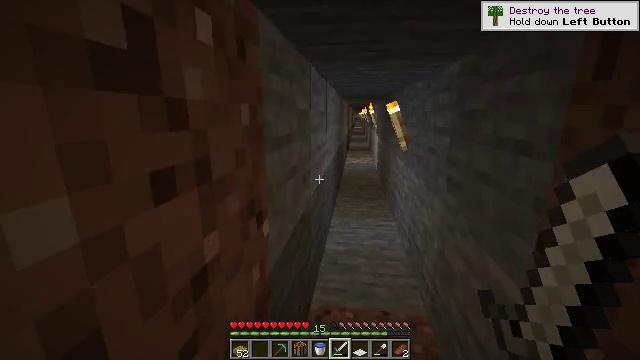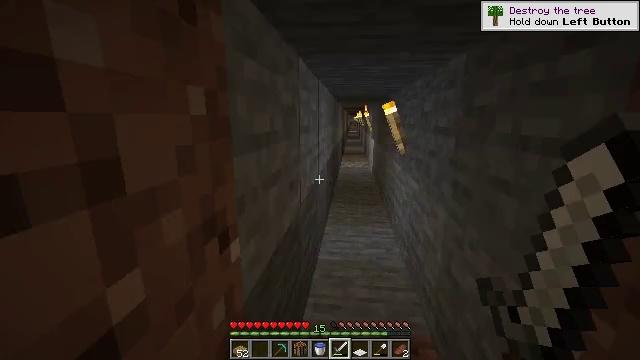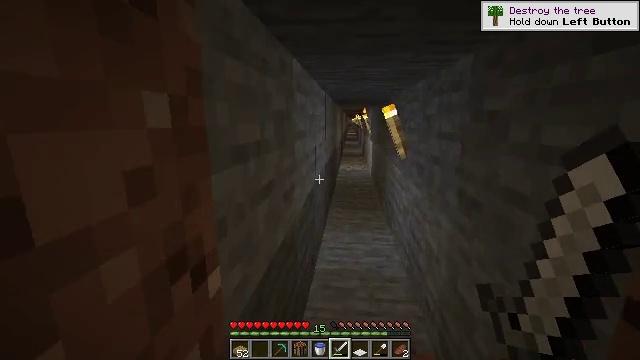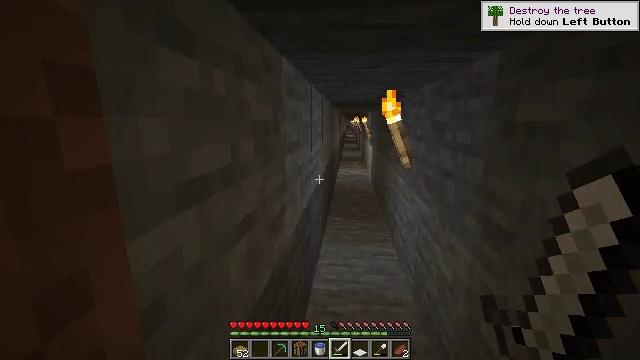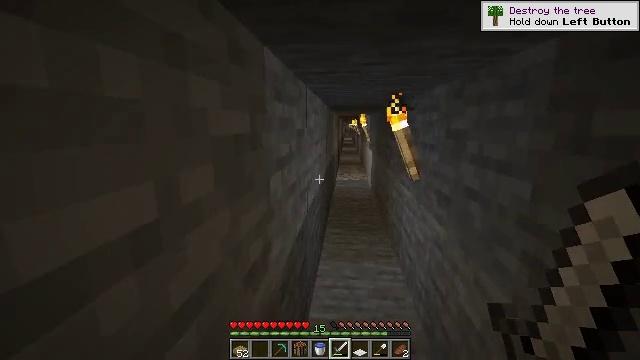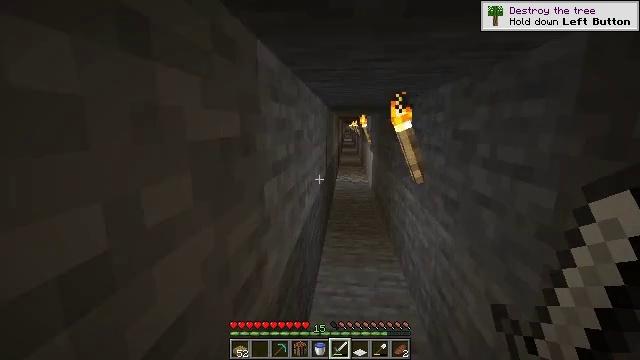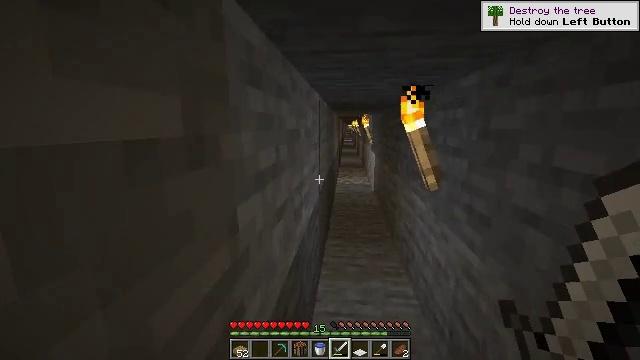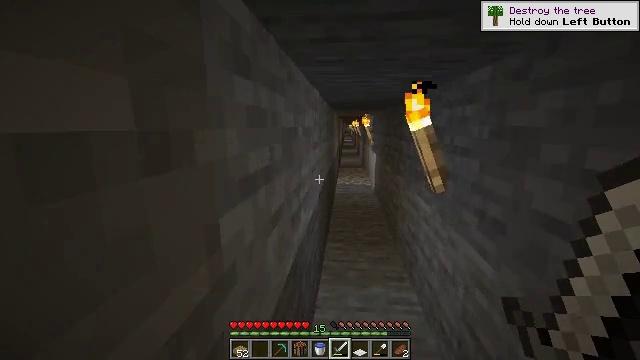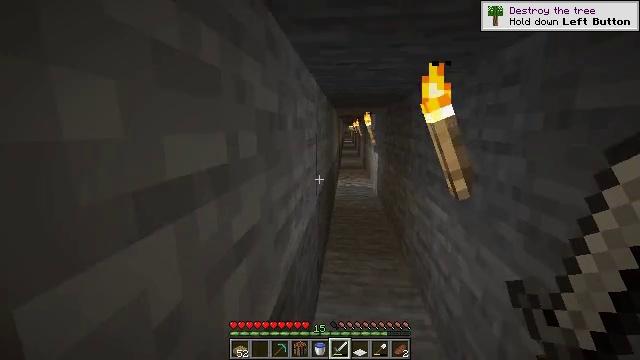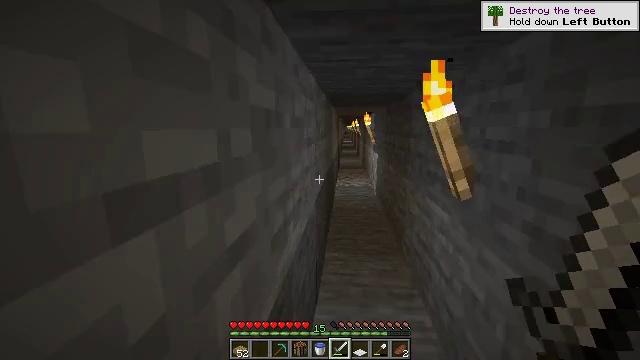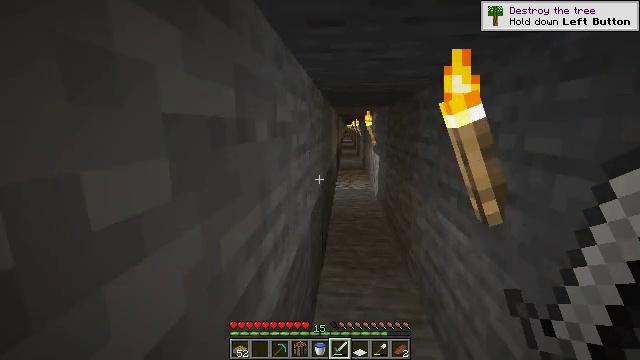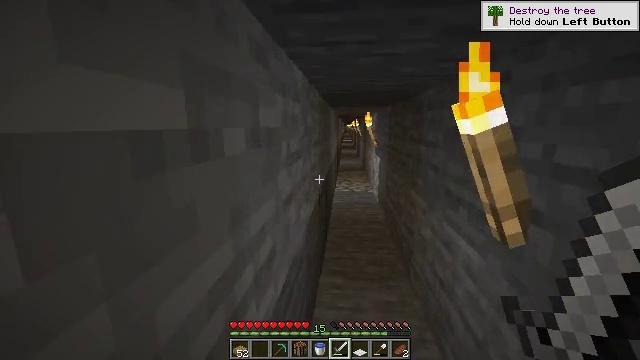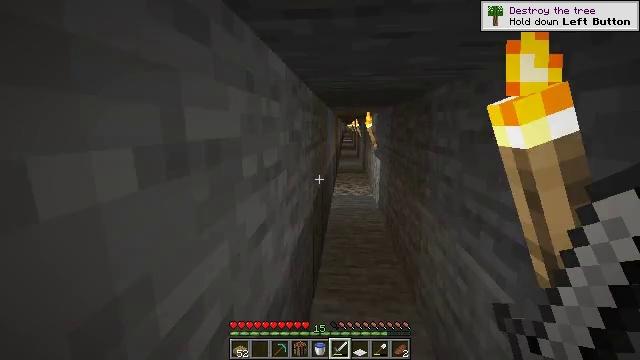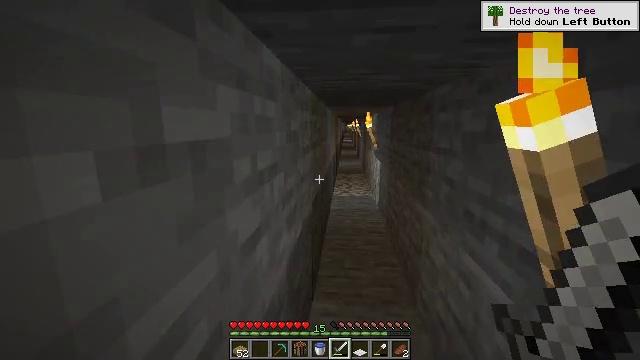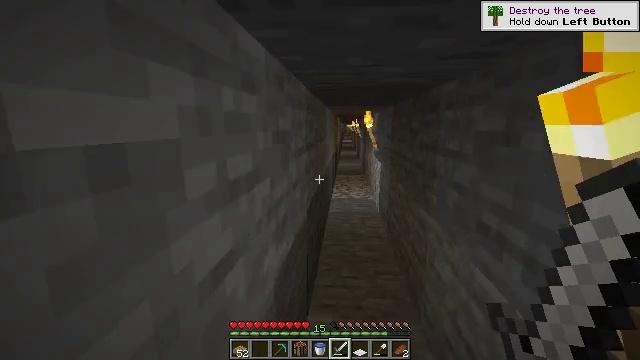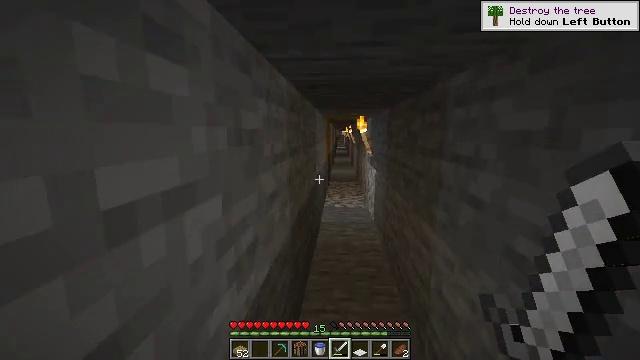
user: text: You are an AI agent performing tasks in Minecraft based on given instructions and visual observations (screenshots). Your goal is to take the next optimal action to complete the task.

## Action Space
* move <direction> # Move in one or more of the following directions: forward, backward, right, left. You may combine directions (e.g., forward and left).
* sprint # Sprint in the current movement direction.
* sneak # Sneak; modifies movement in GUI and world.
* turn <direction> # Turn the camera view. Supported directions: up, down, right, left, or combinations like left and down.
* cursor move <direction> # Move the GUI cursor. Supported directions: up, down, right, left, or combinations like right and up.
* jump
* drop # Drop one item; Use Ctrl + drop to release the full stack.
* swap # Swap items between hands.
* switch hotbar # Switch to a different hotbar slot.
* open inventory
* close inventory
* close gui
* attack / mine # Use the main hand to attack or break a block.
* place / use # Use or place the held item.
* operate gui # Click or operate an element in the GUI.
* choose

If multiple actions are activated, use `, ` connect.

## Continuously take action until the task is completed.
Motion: motion action
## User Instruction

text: Mine planks.
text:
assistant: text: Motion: move forward, sprint, turn right
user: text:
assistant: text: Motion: move forward, sprint
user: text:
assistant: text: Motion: move forward, sprint
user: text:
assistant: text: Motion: move forward, sprint
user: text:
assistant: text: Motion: move forward, sprint
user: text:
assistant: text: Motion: move forward, sprint
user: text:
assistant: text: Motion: move forward, sprint
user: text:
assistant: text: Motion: move forward, sprint
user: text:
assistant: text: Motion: move forward, sprint
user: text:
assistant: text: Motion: move forward, sprint
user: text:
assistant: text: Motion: move forward, sprint
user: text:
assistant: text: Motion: move forward, sprint
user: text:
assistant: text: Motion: move forward, sprint
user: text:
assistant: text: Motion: move forward, sprint
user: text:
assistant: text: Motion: move forward, sprint, turn right and up
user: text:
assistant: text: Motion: move forward, sprint, turn right
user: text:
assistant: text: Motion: move forward, sprint, turn right
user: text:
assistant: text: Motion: move forward, sprint
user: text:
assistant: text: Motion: move forward, sprint
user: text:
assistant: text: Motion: move forward, sprint
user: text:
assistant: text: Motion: move forward, sprint
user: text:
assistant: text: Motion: move forward, sprint
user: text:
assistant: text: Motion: move forward, sprint
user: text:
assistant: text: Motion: move forward, sprint
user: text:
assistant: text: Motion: move forward, sprint
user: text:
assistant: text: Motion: move forward, sprint
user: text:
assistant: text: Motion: move forward, sprint
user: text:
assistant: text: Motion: move forward, sprint
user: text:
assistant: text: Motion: move forward, sprint
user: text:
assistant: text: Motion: move forward, sprint